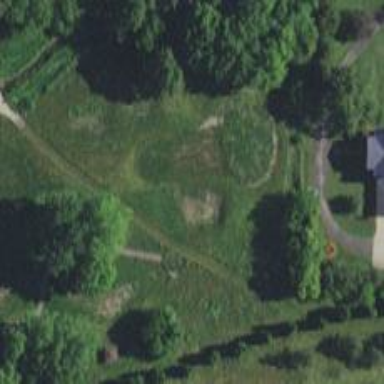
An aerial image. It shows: View of golf hole.